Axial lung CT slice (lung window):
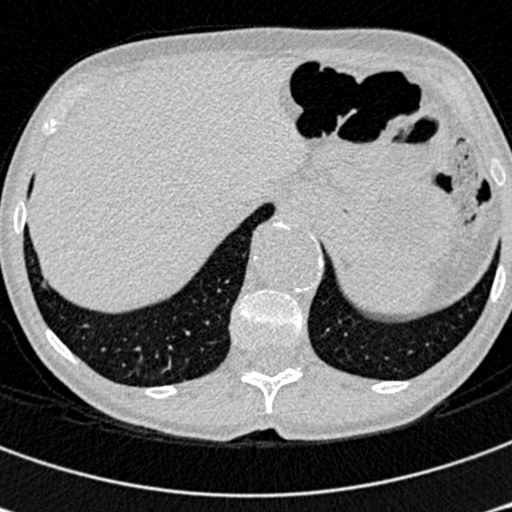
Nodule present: no